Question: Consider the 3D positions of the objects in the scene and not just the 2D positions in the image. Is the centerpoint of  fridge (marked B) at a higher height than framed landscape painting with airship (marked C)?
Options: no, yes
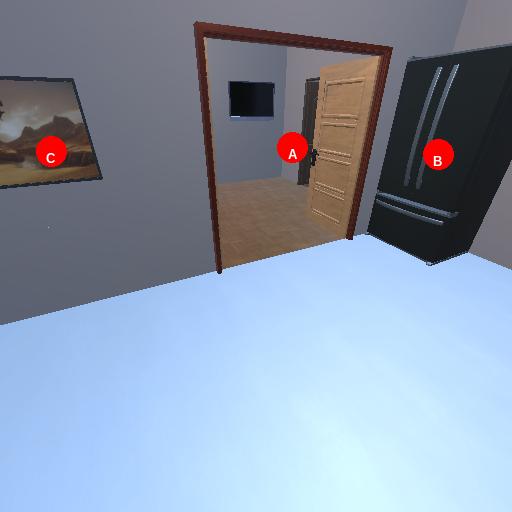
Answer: no